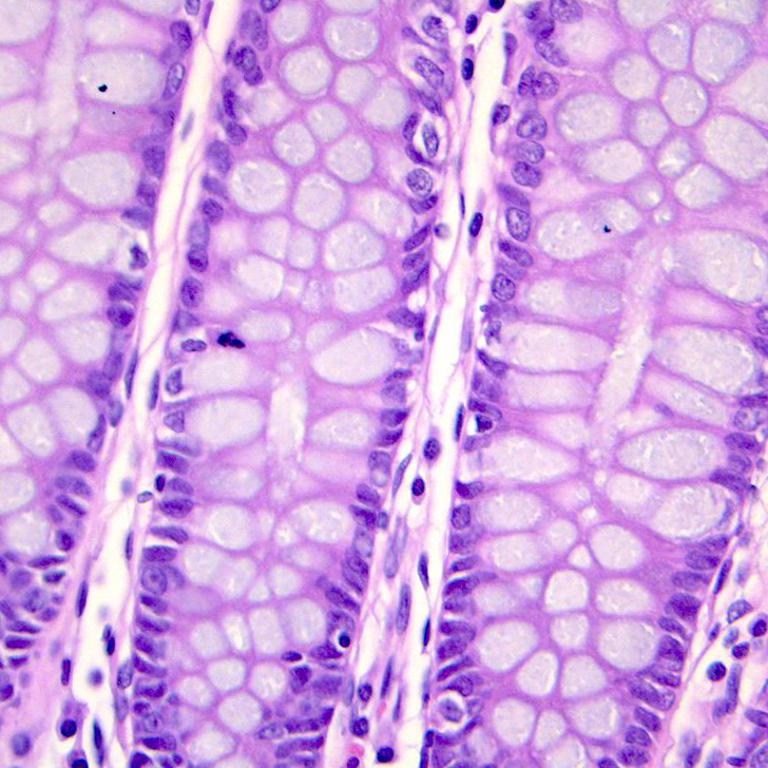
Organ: colon
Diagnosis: benign